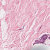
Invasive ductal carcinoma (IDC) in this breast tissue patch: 0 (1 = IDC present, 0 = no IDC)